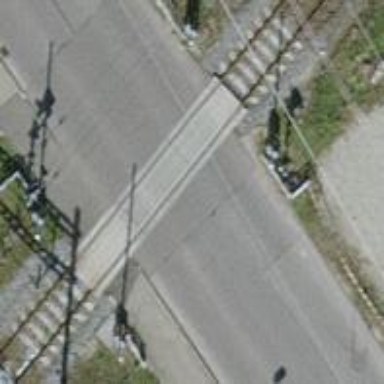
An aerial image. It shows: Railway level crossing.